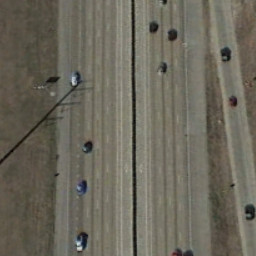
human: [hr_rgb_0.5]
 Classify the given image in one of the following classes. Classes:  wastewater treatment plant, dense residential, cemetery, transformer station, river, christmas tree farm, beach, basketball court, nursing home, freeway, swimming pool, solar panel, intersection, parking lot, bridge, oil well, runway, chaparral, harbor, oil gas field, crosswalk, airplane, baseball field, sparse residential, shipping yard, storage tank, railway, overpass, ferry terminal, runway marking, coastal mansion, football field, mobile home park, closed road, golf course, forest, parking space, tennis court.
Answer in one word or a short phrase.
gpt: freeway